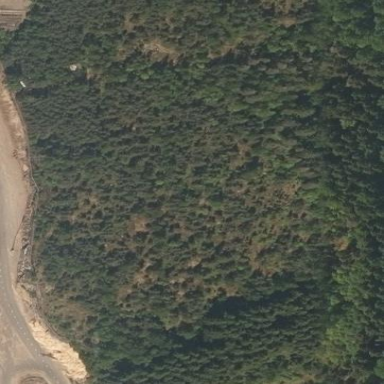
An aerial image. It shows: Woodland with evergreen needle-leaved trees.